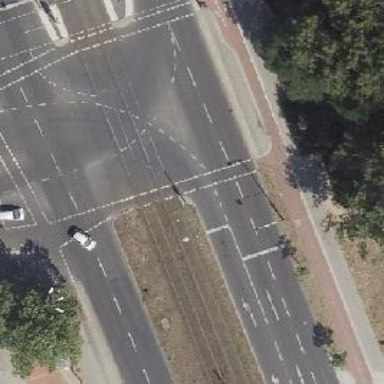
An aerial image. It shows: Road with traffic signals.